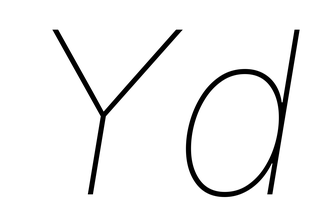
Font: Inter-Italic_Thin_Italic